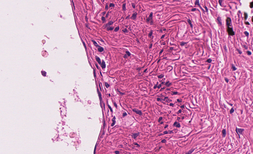
Tumor epithelial tissue: no
Tumor-associated stroma tissue: yes
Normal tissue: no